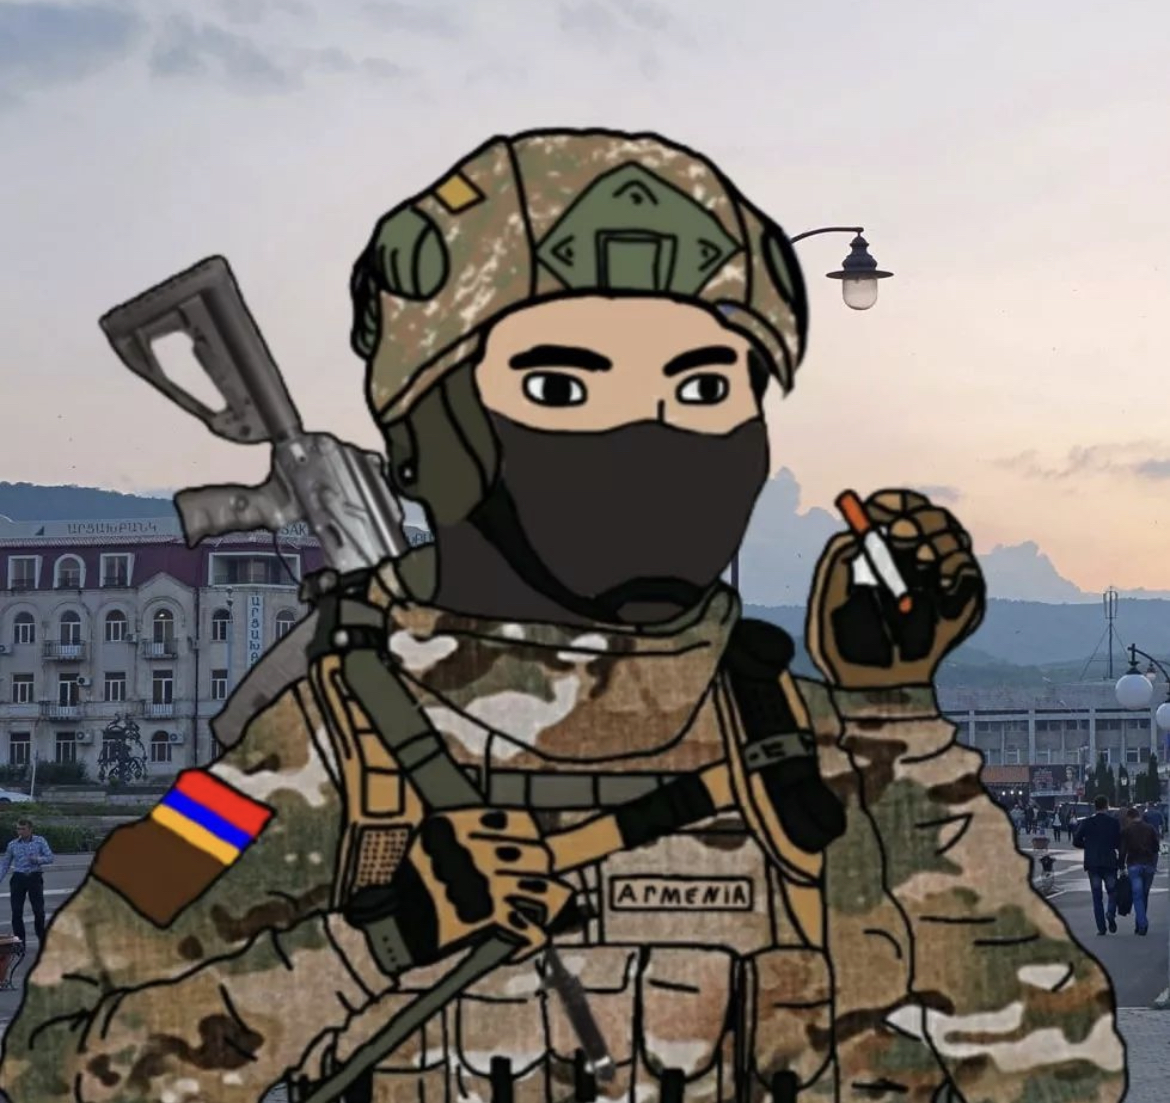
Label: 5_Wojak_with_Background